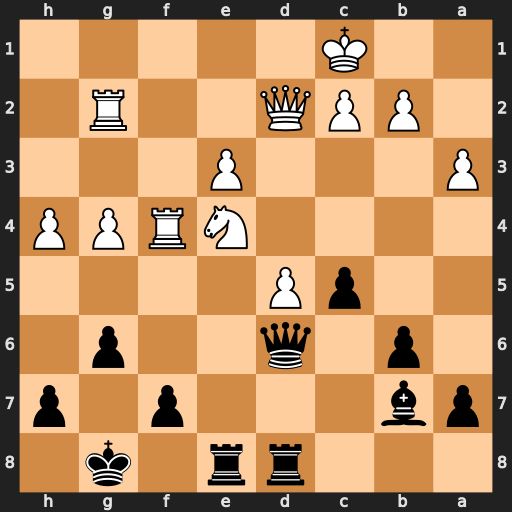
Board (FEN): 3rr1k1/pb3p1p/1p1q2p1/2pP4/4NRPP/P3P3/1PPQ2R1/2K5
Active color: b
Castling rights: -
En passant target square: -
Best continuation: Rxe4 Rxe4 Bxd5 Re8+ Rxe8